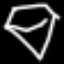
Label: diamond